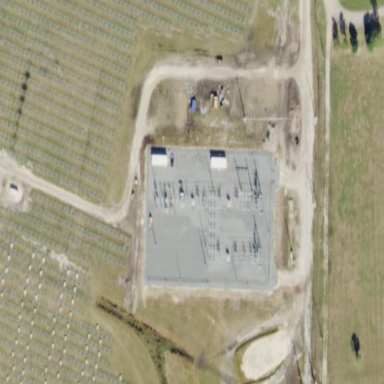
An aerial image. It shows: Outdoor power substation with chain link fence around it. The substation is for generation.